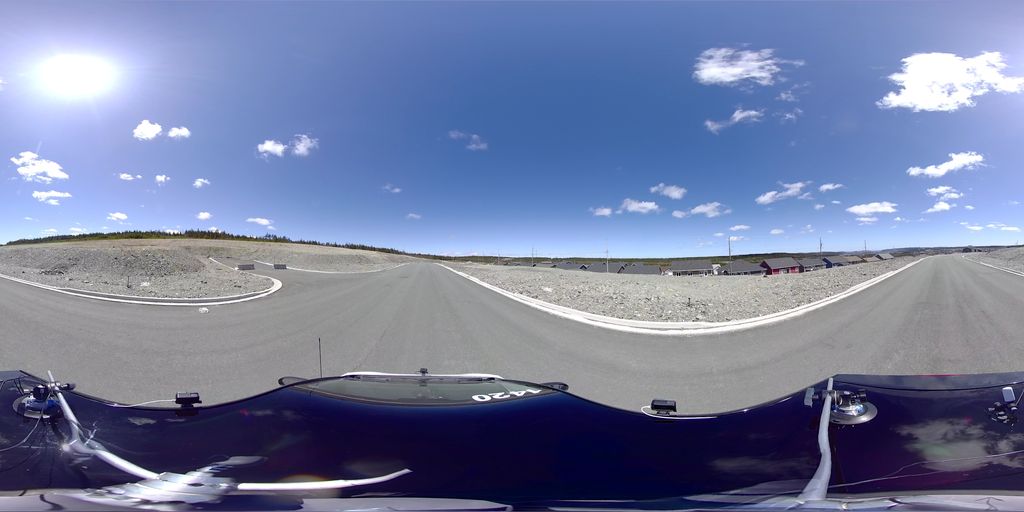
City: st_johns